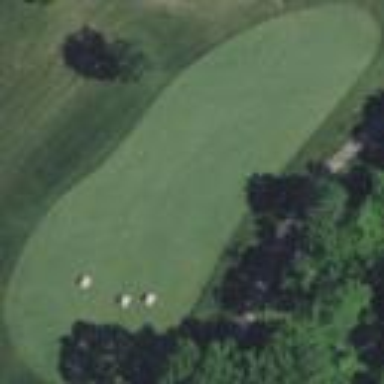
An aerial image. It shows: Golf fairway surrounded by grass.